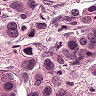
Metastatic tissue present: yes